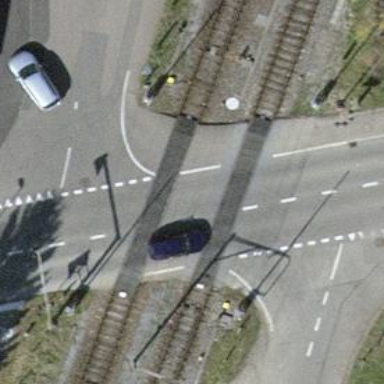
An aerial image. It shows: Level crossing with double half barrier.